Question: Using Visual Basic, I am attempting to pull "Last Trade Date" data from the Yahoo! Finance API for CSV by referencing a stock's ticker symbol within Excel.
The <URL>.
When entering a ticker symbol into a cell and, in turn, referencing that cell with StockQuote(), I am receiving a error.
### #VALUE! error screenshot from Excel

I realize that using the data type for the StockQuote() function may not be appropriate for retrieving date data. Replacing Double with the , , and data types within my current block of code have presented a #VALUE! error as well.
I am working in a macro-enabled sheet and have placed the Visual Basic code inside a module.
Will someone explain the source of the #VALUE! error and how I might revise the code below to retrieve the last trade date for a given ticker symbol when utilizing the Yahoo! Finance API?
'''
Option Explicit
Function StockQuote(ByVal ticker As String) As Double
Dim url As String
Dim lastDate As Double
Dim http As Object
url = "http://download.finance.yahoo.com/d/quotes.csv?s=" & ticker & "&f=d1"
Set http = CreateObject("MSXML2.XMLHTTP")
http.Open "GET", url, False
http.Send
StockQuote = http.responseText
Set http = Nothing
End Function
'''
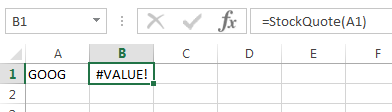
Answer: Calling your function from a Sub instead of from the worksheet will give you a better idea of what's going wrong.
In this case the error is "Type Mismatch" on the line:
'''
StockQuote = http.responseText
'''
This is because (as you suspected) you've flagged the function's return type as 'Double', whereas 'http.responseText' is of type 'String'.
Note that so you might want to remove those.
'''
Function StockQuote(ByVal ticker As String) As Double
Dim url As String
Dim lastDate As Double
Dim http As Object, rv
url = "http://download.finance.yahoo.com/d/quotes.csv?s=" & ticker & "&f=d1"
Set http = CreateObject("MSXML2.XMLHTTP")
http.Open "GET", url, False
http.Send
rv = http.responseText
StockQuote = CDate(Trim(Replace(rv, """", "")))
Set http = Nothing
End Function
'''